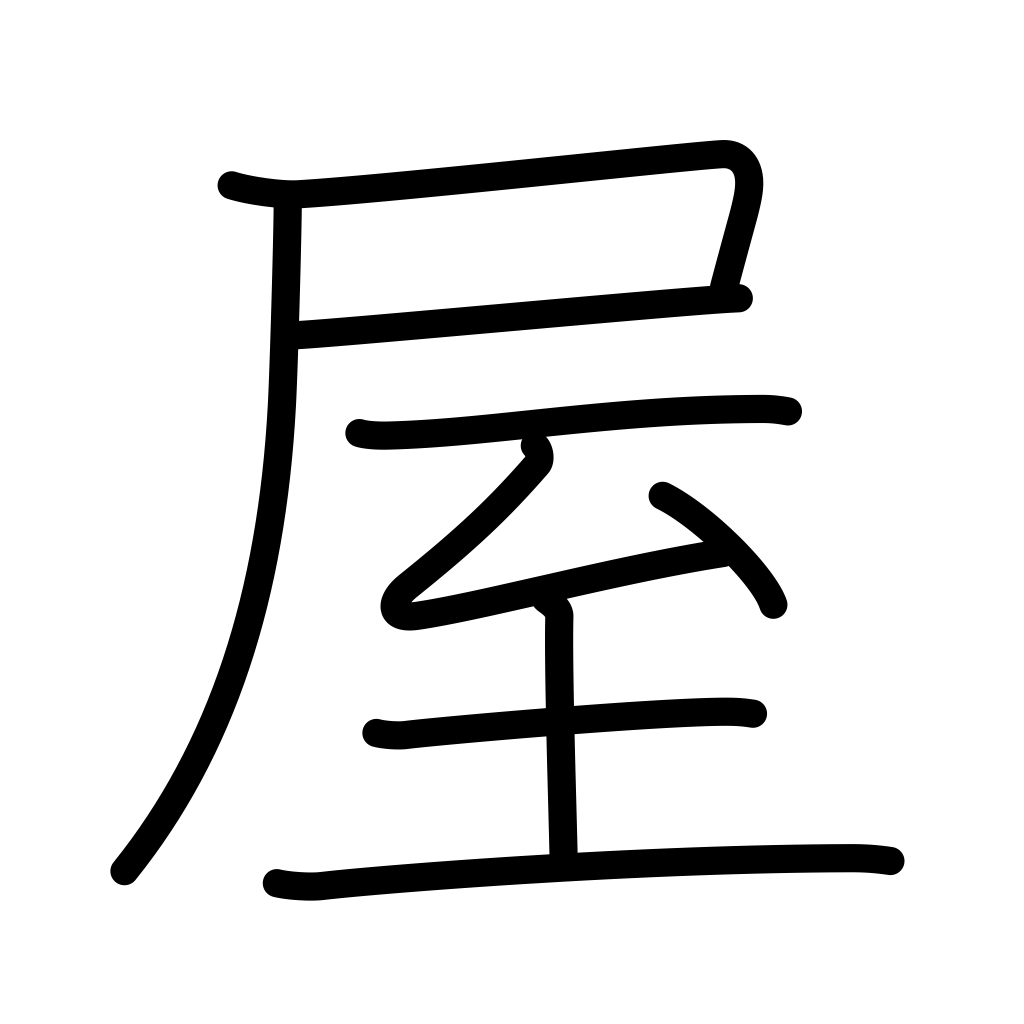
Meaning: roof, house, shop, dealer, seller